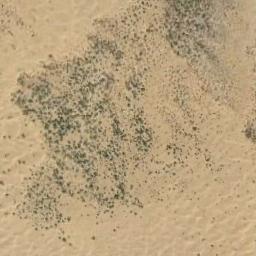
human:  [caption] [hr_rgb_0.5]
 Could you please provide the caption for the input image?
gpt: Chaparral is evenly distributed on the sand .

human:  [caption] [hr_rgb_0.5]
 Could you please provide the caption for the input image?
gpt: A lot of dense small chaparrals grow in the desert .

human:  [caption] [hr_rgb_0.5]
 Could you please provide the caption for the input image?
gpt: There are several trees and some weeds in this desert .

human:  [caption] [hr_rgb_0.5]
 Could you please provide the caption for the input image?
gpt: The chaparral is consist of many bushes on the desert .

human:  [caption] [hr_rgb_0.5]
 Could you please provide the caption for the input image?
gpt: The chaparral is scattered and sparse .